Question: I have three columns inside a row. I want all three columns to have the same height (fill the entire white space out)
Currently, it looks like this:

As you can see, the left column is the correct height. Where the middle and the right aren't.
The scaffolding of it looks like this:
'''
<div class="container">
<div class="row">
<div class="span3">
-- menu --
</div>
<div class="span5">
-- gray content --
</div>
<div class="span3">
-- black content--
</div>
</div>
</div>
'''
I've tried to give the middle and the right span height of 100%, but that doesn't do it. Can anybody guide me in the correct direction?
I am using the latest version of Twitter Bootstrap
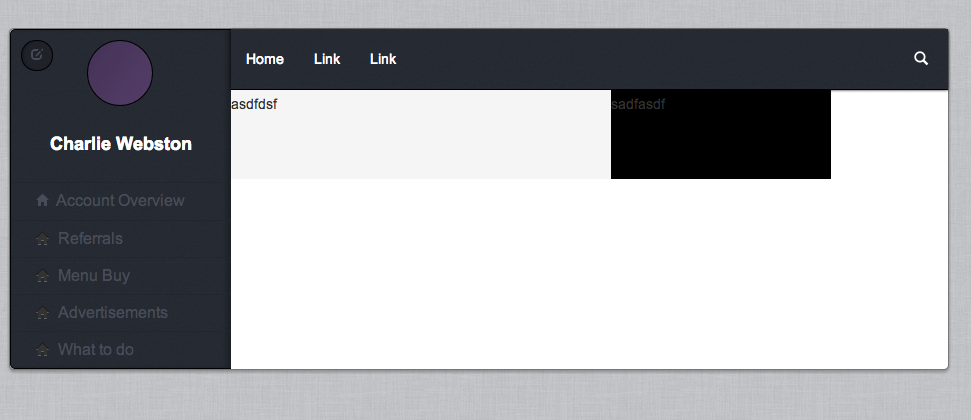
Answer: You can solve this without JS.
Just use
'''
bottom: 0;
top: 0;
position: absolute; /* The container must have position: relative */
'''
It does magic :)
An example I've made:
<URL>
Result:
<URL>
:
Since you said on a comment that the menu is always the biggest, you can use this new example:
<URL>
If you don't know which one of them is the longest, maybe the answer on <URL>'s the example